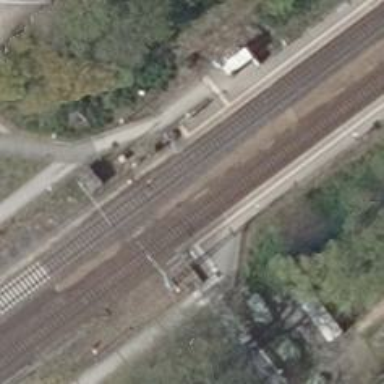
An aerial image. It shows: Platform edge at railway station.